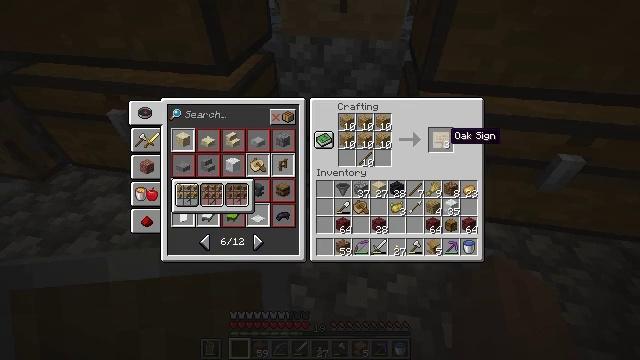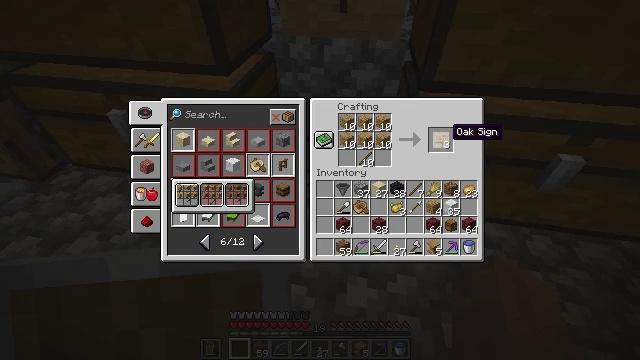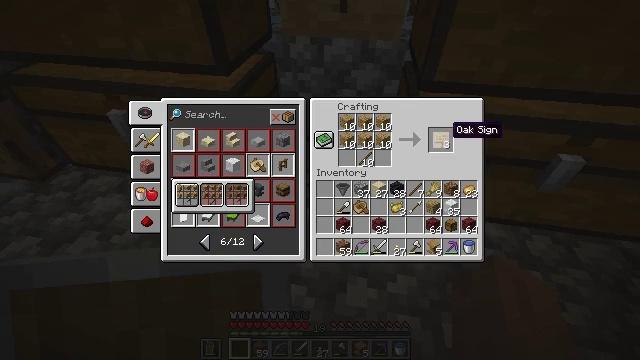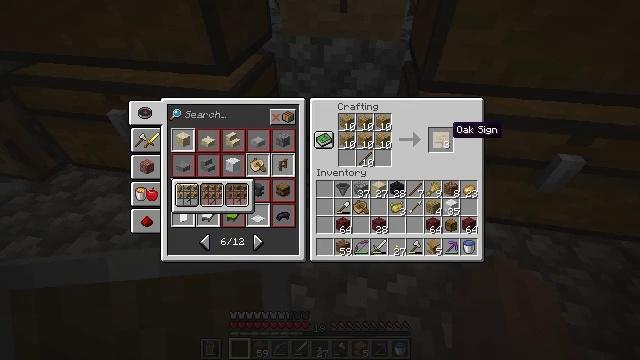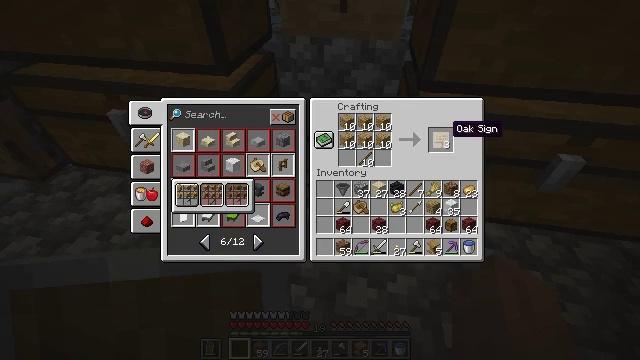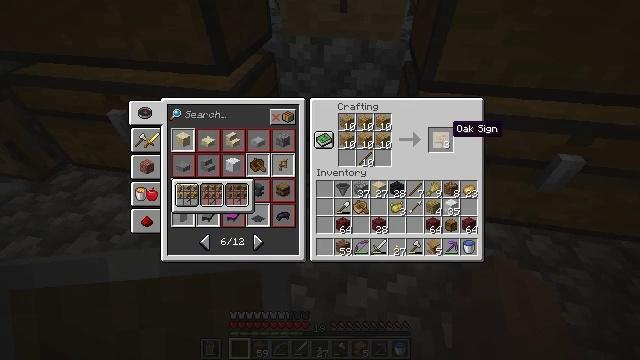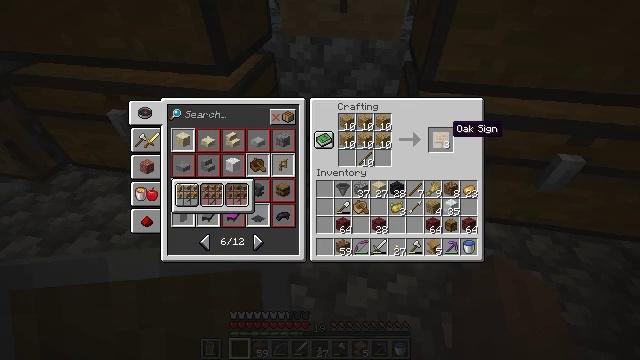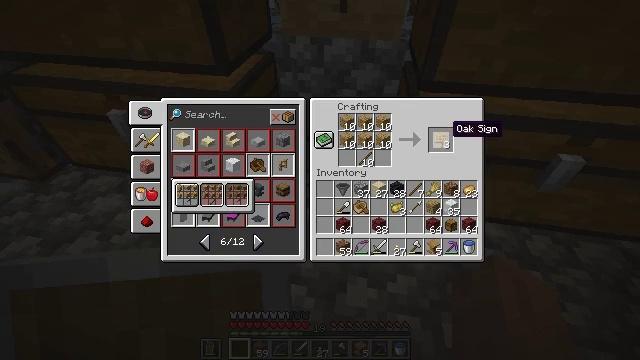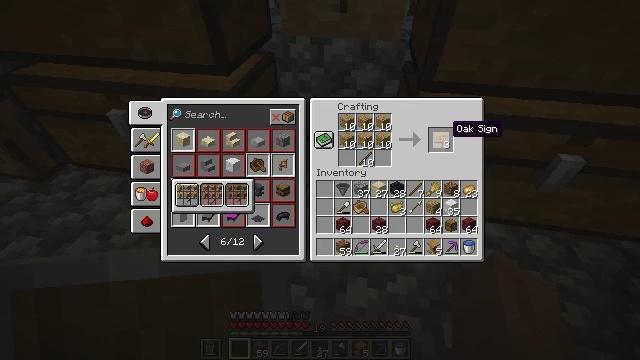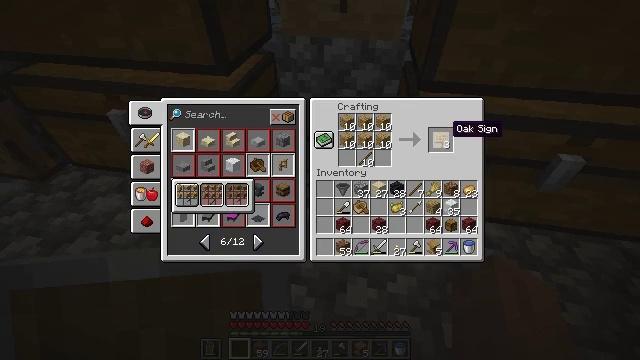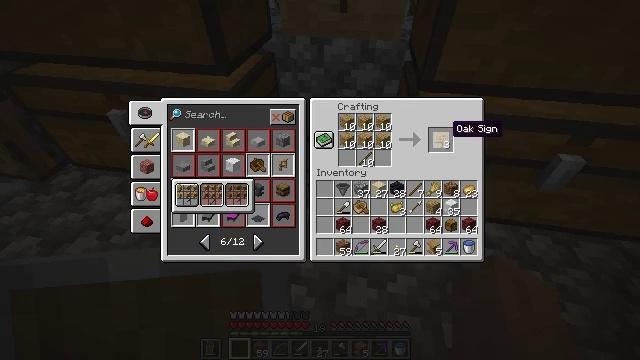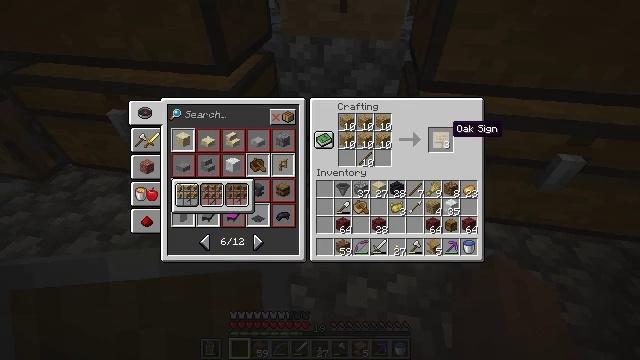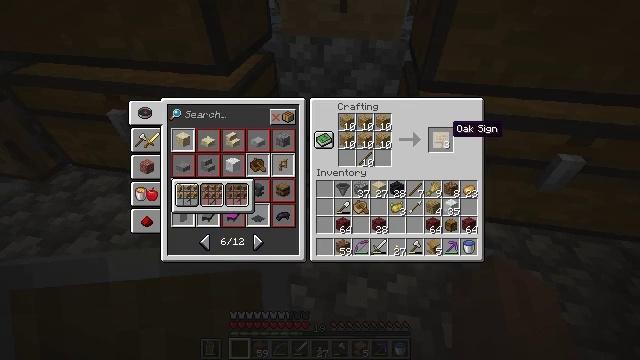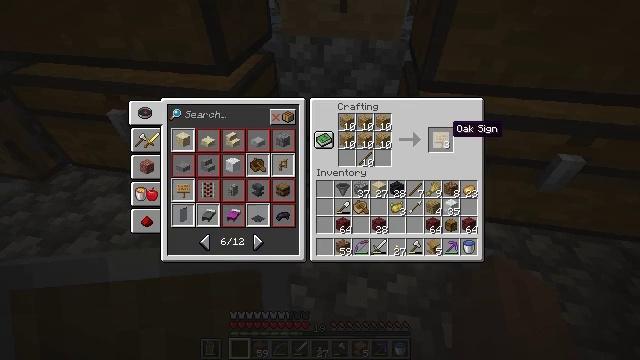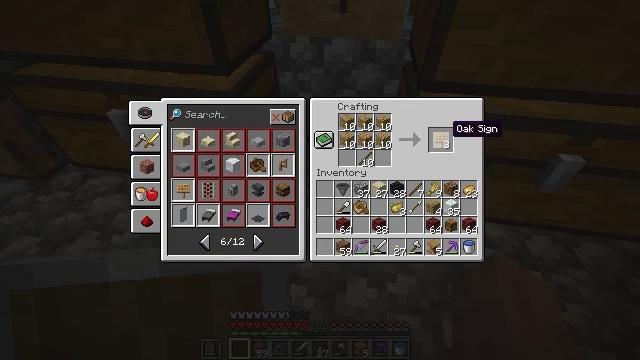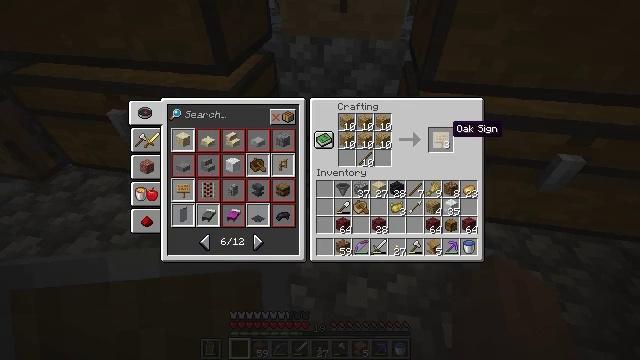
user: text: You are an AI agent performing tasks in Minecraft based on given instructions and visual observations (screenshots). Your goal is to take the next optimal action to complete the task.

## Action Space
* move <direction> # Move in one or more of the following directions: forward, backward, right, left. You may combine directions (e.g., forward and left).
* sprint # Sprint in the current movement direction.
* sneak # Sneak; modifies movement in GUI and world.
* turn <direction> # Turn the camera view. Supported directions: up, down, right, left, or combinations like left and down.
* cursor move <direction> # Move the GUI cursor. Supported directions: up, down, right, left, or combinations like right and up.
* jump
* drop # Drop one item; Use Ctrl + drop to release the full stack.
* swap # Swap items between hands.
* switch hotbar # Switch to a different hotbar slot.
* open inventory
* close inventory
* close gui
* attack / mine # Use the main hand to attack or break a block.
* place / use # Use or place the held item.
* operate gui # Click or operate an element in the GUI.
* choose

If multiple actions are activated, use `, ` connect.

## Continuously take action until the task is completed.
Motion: motion action
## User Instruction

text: Create an oak sign using the crafting table.
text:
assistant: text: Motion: no_op
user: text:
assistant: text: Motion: no_op
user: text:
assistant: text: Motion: no_op
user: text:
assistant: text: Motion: no_op
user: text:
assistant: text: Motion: no_op
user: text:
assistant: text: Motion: no_op
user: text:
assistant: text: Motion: no_op
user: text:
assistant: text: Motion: no_op
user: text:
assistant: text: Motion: no_op
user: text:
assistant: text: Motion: no_op
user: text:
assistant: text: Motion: no_op
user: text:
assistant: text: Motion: no_op
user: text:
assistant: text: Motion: attack / mine
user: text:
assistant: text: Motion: attack / mine
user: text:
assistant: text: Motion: no_op
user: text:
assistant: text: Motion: no_op
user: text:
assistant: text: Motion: no_op
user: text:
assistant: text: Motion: no_op
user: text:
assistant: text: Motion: attack / mine
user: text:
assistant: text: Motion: attack / mine
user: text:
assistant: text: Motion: attack / mine
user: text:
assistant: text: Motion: no_op
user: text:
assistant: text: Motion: no_op
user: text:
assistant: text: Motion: no_op
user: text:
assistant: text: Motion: no_op
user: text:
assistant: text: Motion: no_op
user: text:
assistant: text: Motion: no_op
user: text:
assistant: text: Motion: no_op
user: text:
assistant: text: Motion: no_op
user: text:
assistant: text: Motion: no_op